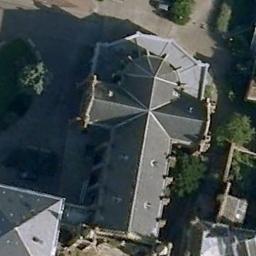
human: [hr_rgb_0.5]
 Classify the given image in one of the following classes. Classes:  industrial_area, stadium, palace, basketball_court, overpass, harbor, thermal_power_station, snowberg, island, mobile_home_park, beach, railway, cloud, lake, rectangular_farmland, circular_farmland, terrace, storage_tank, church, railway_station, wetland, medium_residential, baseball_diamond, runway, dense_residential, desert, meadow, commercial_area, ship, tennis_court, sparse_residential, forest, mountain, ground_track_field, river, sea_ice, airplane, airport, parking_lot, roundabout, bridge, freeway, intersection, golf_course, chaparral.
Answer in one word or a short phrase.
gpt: church